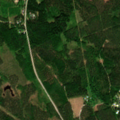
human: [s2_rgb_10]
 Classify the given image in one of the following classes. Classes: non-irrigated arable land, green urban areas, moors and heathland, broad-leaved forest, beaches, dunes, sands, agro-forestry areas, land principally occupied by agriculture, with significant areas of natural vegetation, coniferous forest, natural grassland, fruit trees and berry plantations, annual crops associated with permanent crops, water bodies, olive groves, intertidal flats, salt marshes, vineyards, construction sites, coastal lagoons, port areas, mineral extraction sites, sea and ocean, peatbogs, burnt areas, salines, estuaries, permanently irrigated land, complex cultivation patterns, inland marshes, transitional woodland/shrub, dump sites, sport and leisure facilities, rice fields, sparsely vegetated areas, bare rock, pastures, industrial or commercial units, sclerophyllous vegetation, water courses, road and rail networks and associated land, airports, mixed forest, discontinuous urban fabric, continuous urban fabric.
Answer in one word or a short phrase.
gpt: coniferous forest, mixed forest, transitional woodland/shrub